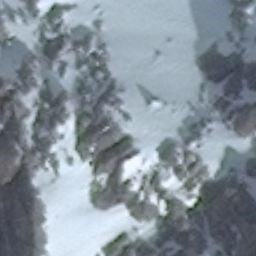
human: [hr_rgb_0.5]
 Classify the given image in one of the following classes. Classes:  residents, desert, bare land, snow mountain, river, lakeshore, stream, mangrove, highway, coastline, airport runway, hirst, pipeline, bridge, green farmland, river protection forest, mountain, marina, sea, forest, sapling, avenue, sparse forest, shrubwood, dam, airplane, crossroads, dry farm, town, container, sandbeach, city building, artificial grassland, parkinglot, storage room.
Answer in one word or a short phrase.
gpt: snow mountain